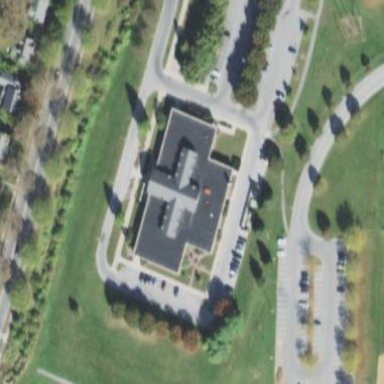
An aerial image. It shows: Building that serves as library.